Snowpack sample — Snodgrass Mountain, Crested Butte, Colorado (2/4/25, 12:06 PM MST)
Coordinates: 38.923, -106.968
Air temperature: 35 °F
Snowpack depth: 80 cm
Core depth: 70 cm
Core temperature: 32 °F
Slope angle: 14°, slope face: 78°
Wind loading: low
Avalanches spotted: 0
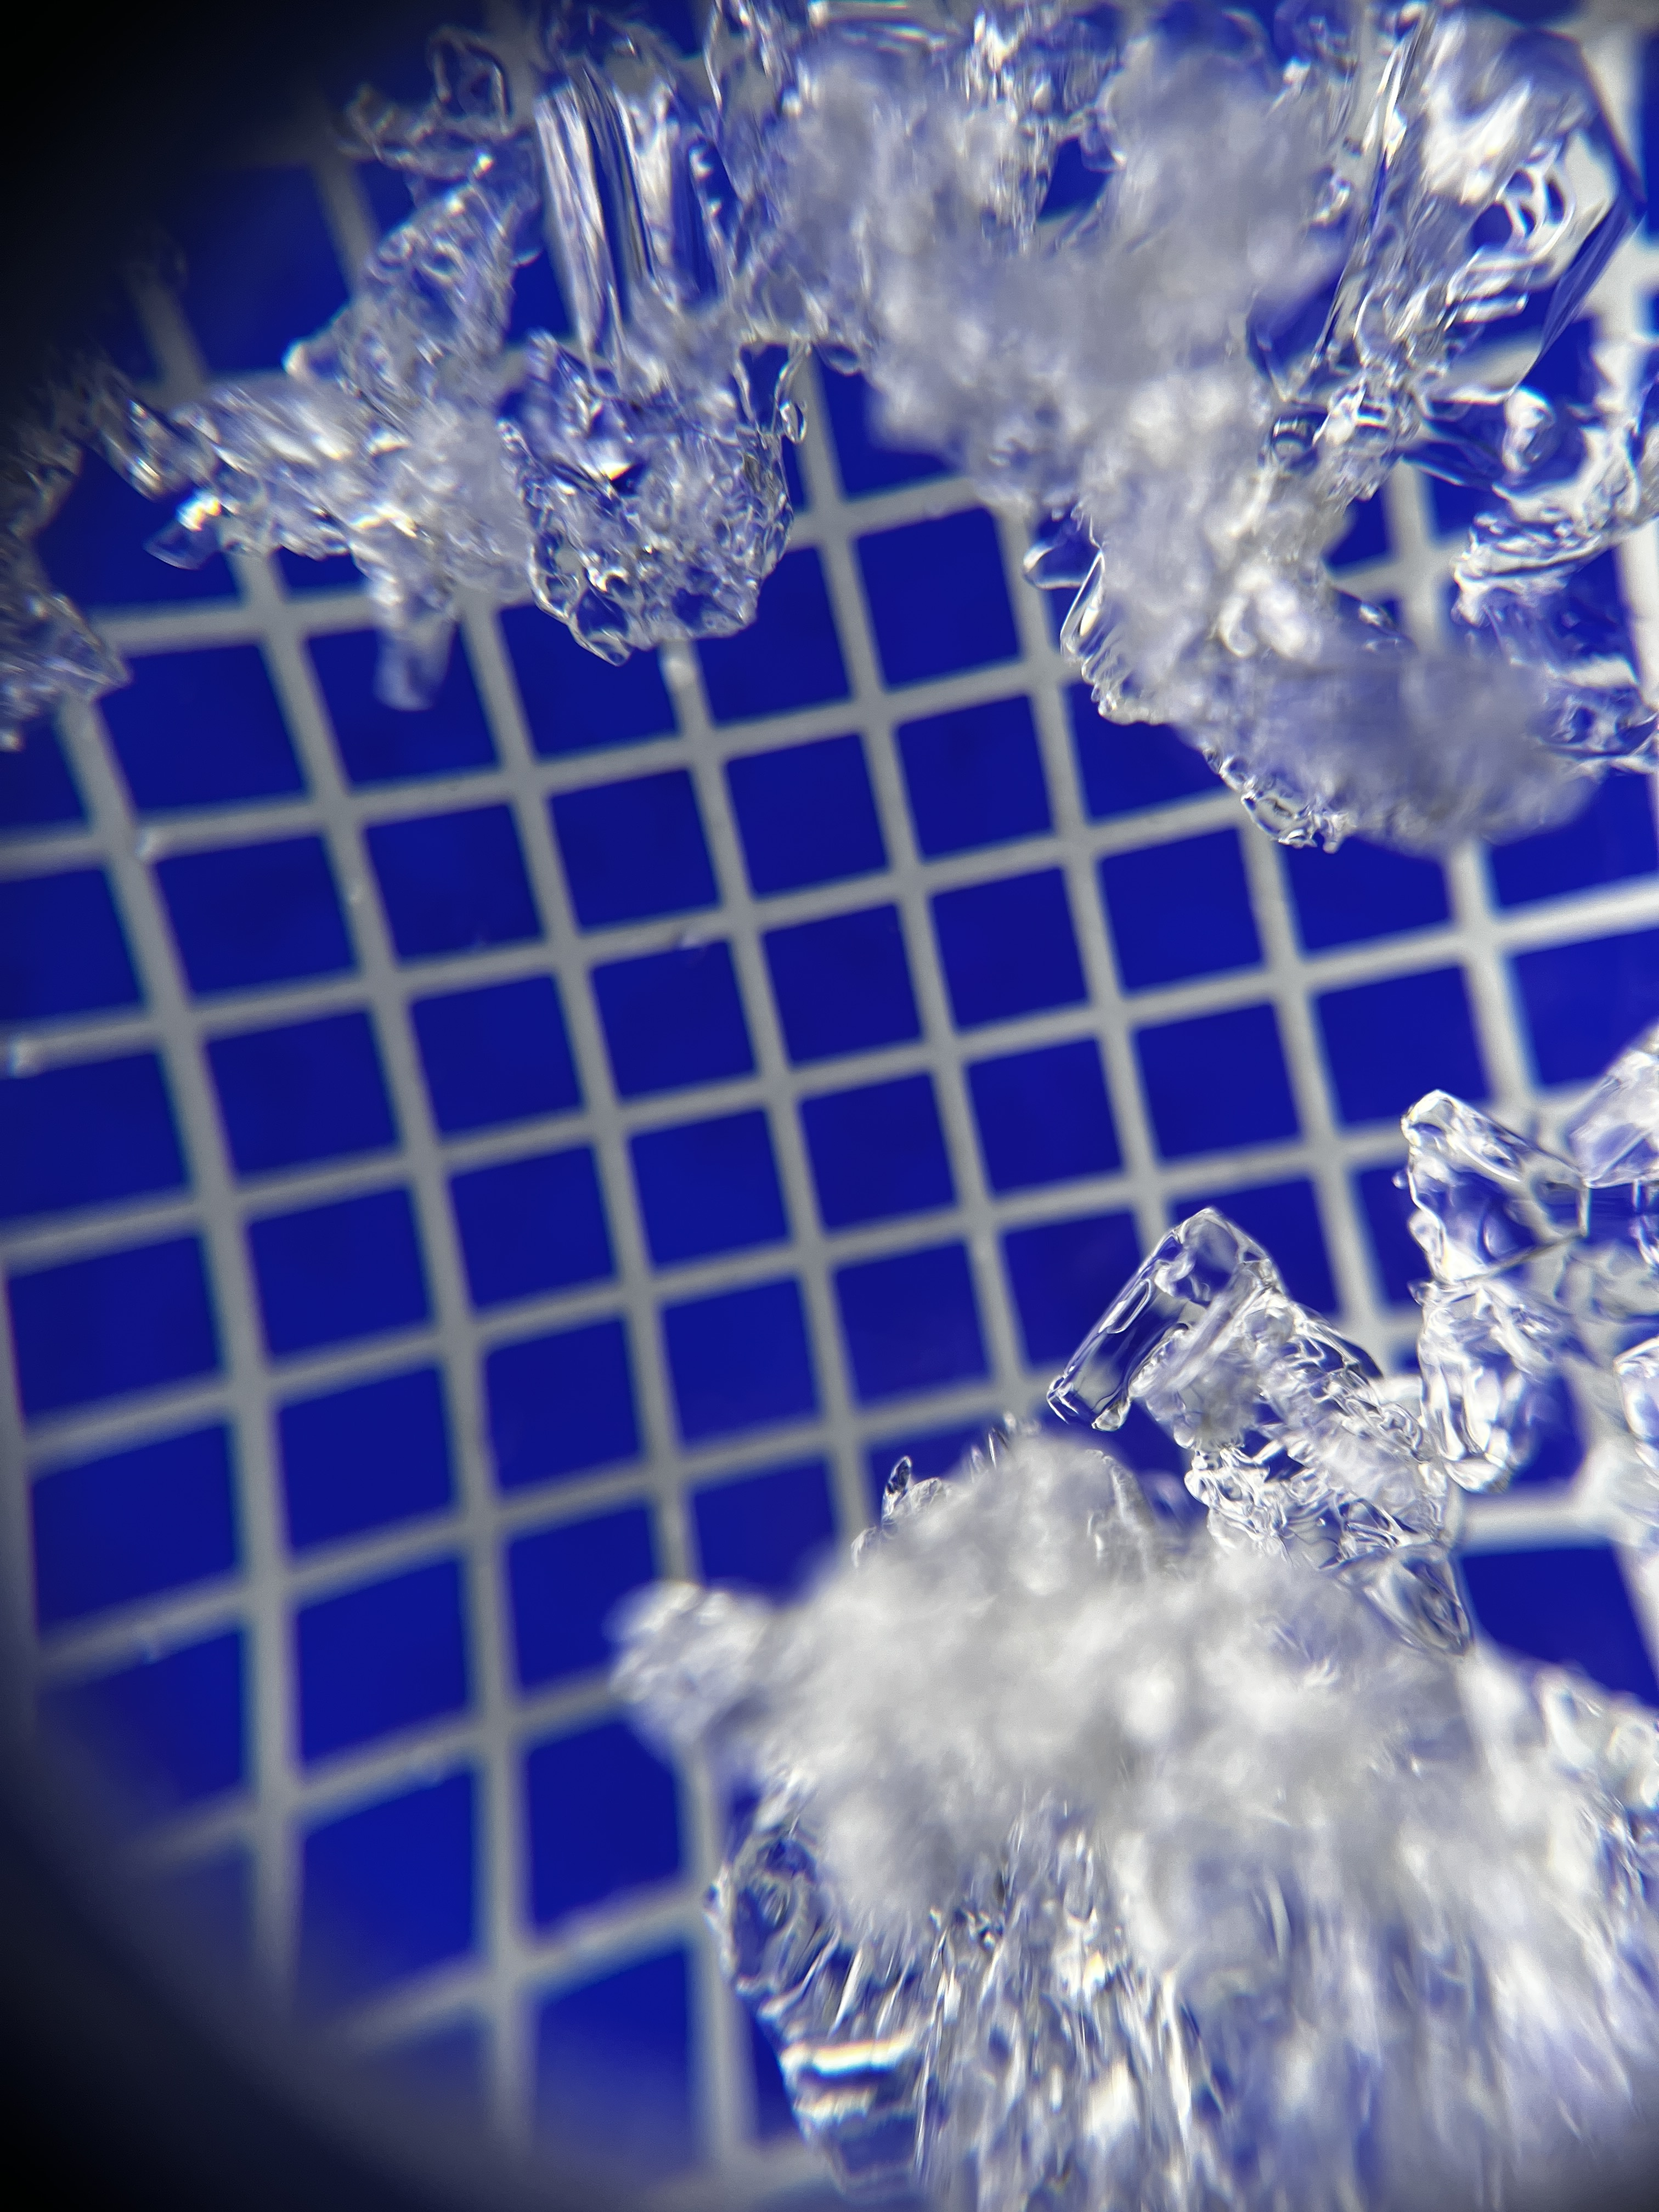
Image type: magnified_profile
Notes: No avalanches nearby, unusually warm weather for the last month reported by residents, Collected 25 yards from treeline